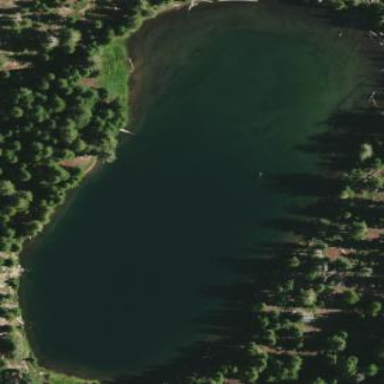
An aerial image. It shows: Beautiful lake surrounded by nature.